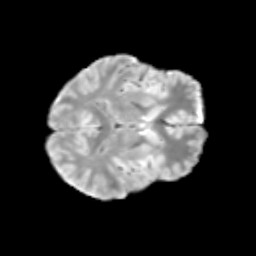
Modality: T2w
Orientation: axial
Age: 13
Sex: male
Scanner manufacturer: siemens
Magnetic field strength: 3 T
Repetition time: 3.8 s
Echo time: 0.07 s